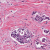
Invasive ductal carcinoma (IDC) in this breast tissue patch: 1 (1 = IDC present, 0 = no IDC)